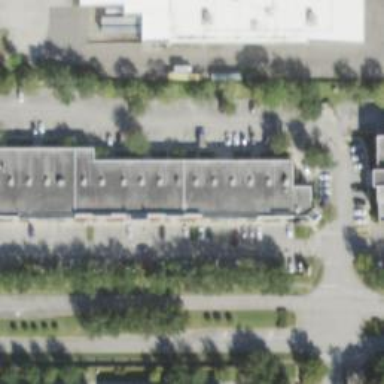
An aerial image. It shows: Fitness centre on leisure land.